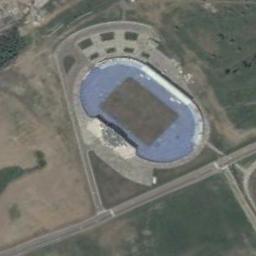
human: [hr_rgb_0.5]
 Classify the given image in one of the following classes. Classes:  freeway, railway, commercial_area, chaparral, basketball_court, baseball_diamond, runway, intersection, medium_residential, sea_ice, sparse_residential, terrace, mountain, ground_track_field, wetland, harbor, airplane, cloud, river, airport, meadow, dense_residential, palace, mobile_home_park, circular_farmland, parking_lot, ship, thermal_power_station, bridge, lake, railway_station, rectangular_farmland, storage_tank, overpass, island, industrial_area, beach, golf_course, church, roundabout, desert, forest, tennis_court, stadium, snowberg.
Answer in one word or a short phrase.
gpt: stadium